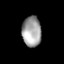
Tissue: lung
Cell type: Others
Senescence score: 0.2142
Nuclear area (px): 571
Mean DAPI intensity: 159.403